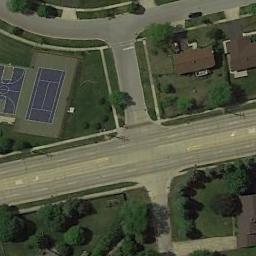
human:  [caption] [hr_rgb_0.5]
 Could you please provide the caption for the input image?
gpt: A group of people are playing on different tennis courts .

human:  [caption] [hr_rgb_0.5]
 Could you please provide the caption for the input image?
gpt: There are several roads beside the tennis court .

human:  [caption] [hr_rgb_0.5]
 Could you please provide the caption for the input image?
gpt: Tennis courts and buildings are separated by roads, With lawns and trees nearby .

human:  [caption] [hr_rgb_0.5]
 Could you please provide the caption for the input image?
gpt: The tennis court is on the grass next to some trees and roads .

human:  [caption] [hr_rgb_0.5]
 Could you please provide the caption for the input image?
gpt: There are some green trees and lawns beside the tennis court .